Field crop: tomato
Growth stage: 1
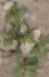
Species: portulaca